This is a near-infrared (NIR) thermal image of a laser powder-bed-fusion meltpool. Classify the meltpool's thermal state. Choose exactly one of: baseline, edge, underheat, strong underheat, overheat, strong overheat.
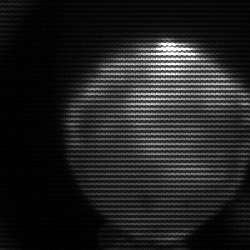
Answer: edge